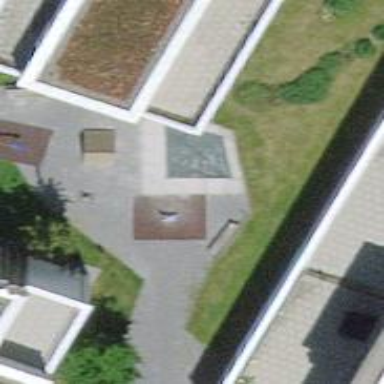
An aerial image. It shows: Sandpit playground.